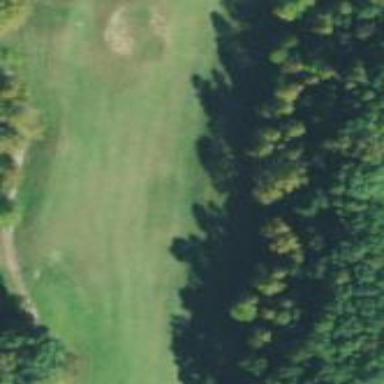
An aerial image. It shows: Golf fairway surrounded by grass.